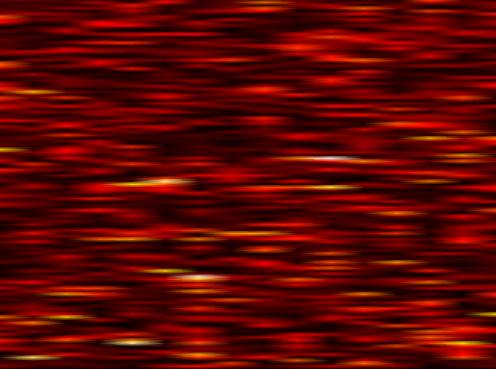
Label: FBMC